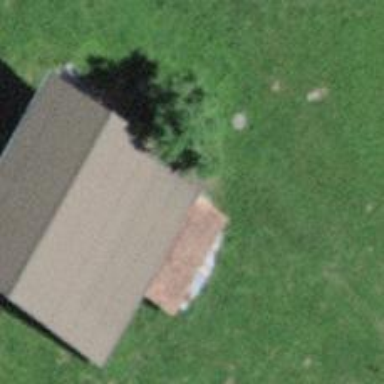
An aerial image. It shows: Rural barn.